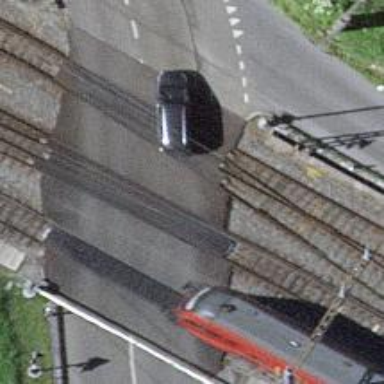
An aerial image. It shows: Level crossing with double half barrier.